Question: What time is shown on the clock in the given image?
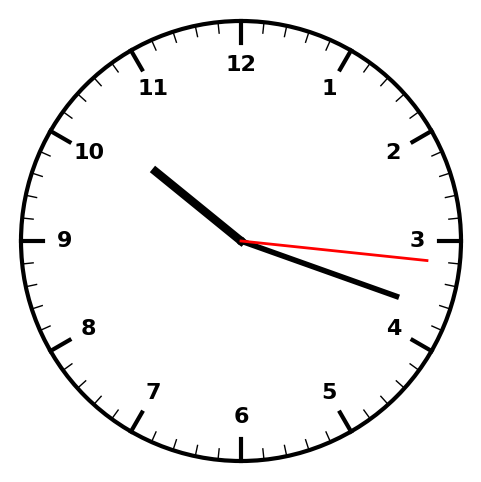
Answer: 10:18:16